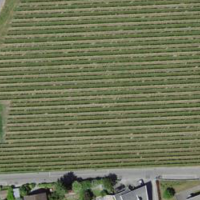
EUNIS habitat code: 25
Species observed at this site:
Vitis vinifera
Plantago major